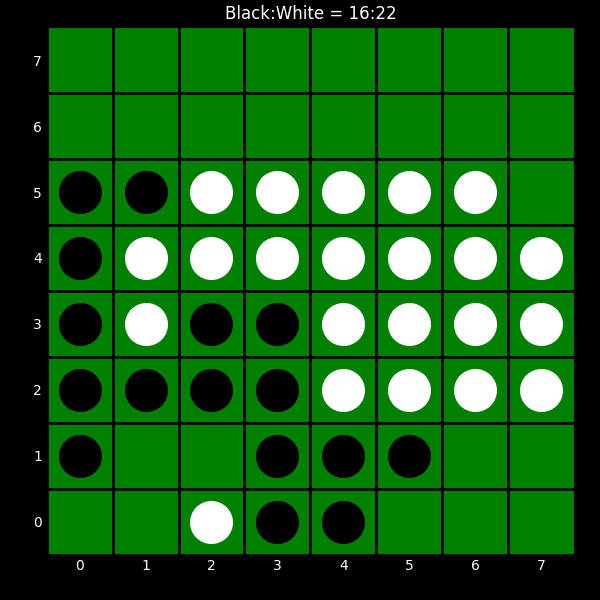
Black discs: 16
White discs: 22